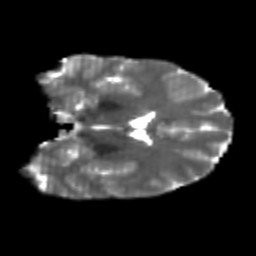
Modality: T2w
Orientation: coronal
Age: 23
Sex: male
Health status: healthy
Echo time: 0.074 s